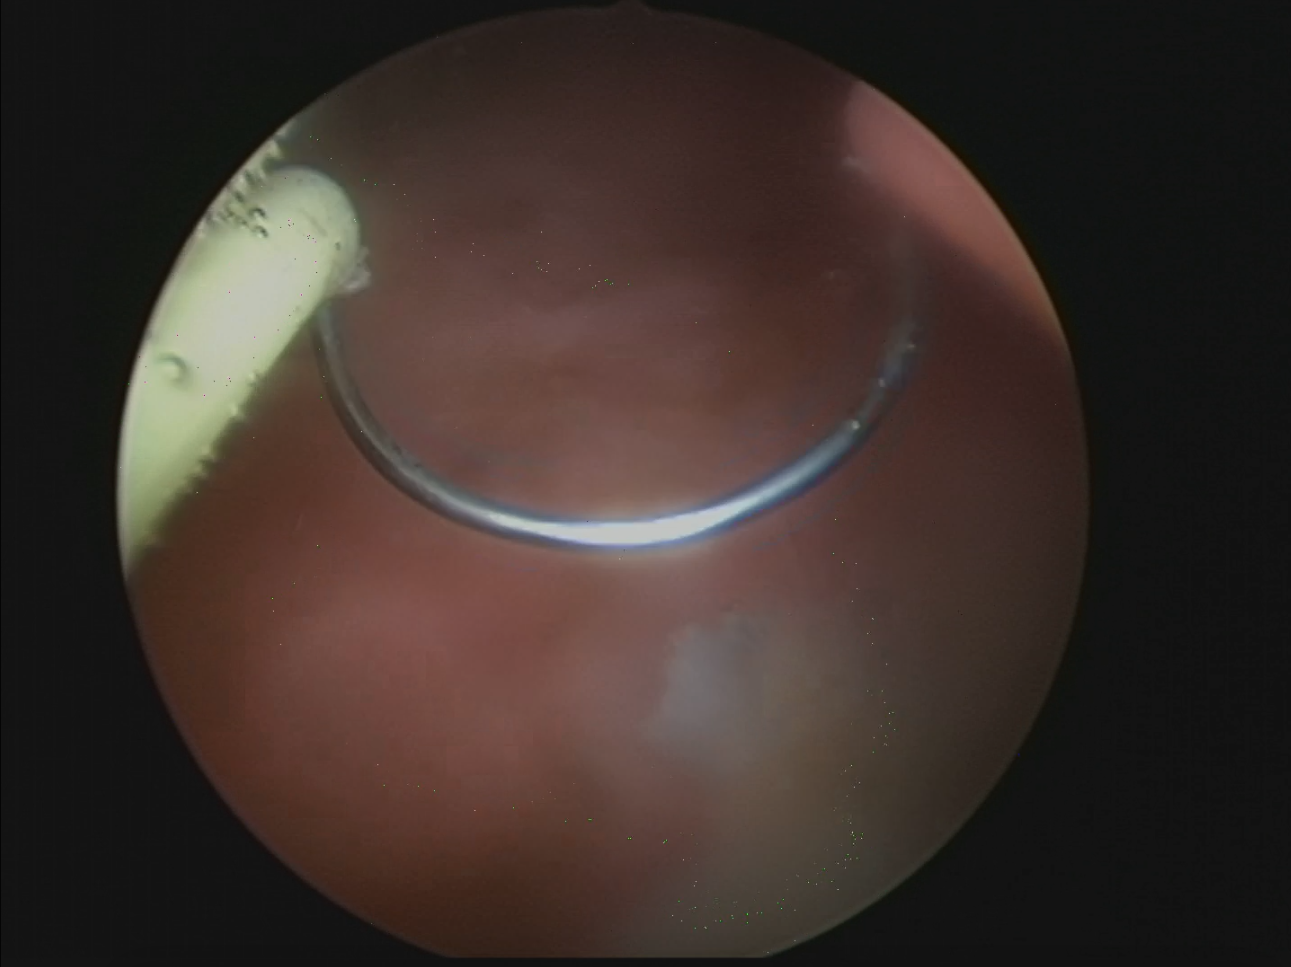
Modality: WLC
Class: Foreign bodies
Subclass: ResectionLoop
Lesion: L0
Bladder cancer association: No